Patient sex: M
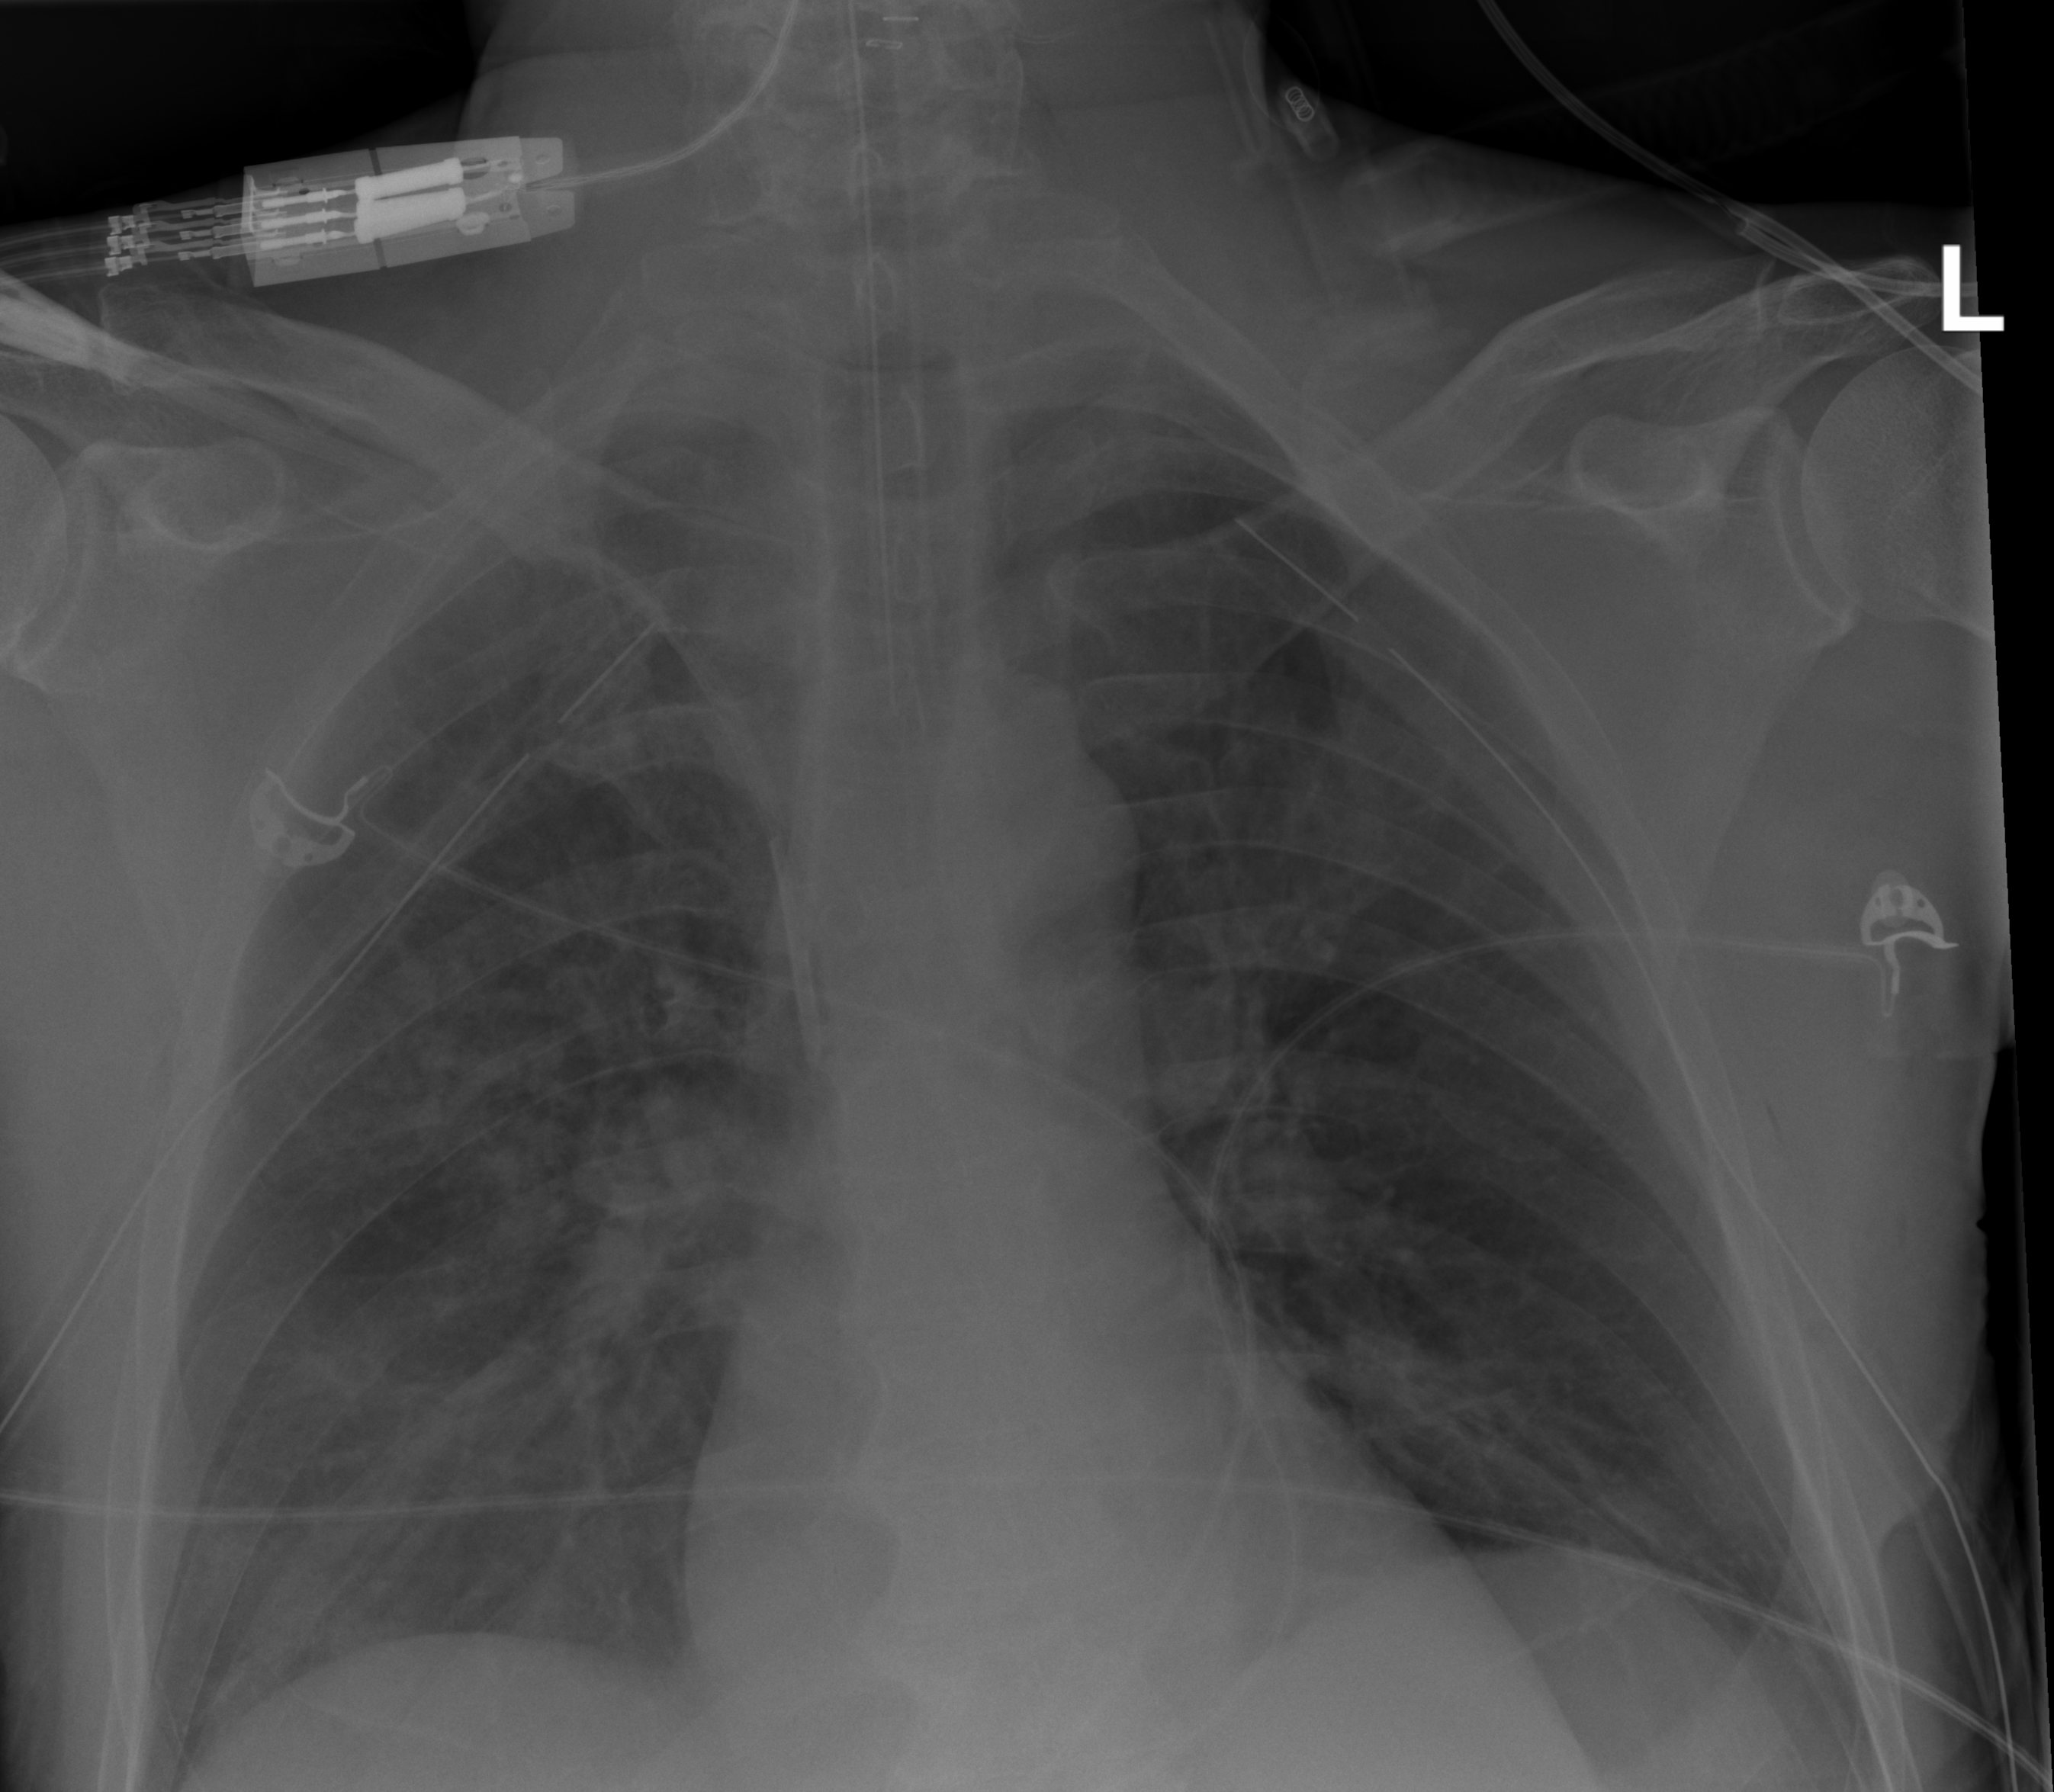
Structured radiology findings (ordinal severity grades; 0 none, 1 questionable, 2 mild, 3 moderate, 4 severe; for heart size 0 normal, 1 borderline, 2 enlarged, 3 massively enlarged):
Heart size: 0
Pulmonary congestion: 0
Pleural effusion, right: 0
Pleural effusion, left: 0
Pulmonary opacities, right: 2
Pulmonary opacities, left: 0
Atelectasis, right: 0
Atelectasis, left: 0